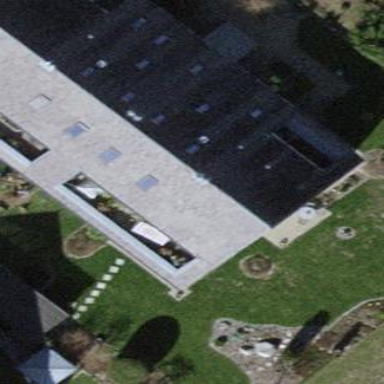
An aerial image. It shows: Terrace building.